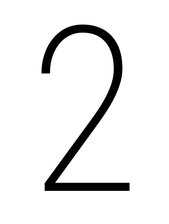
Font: Roboto_Condensed_ExtraLight